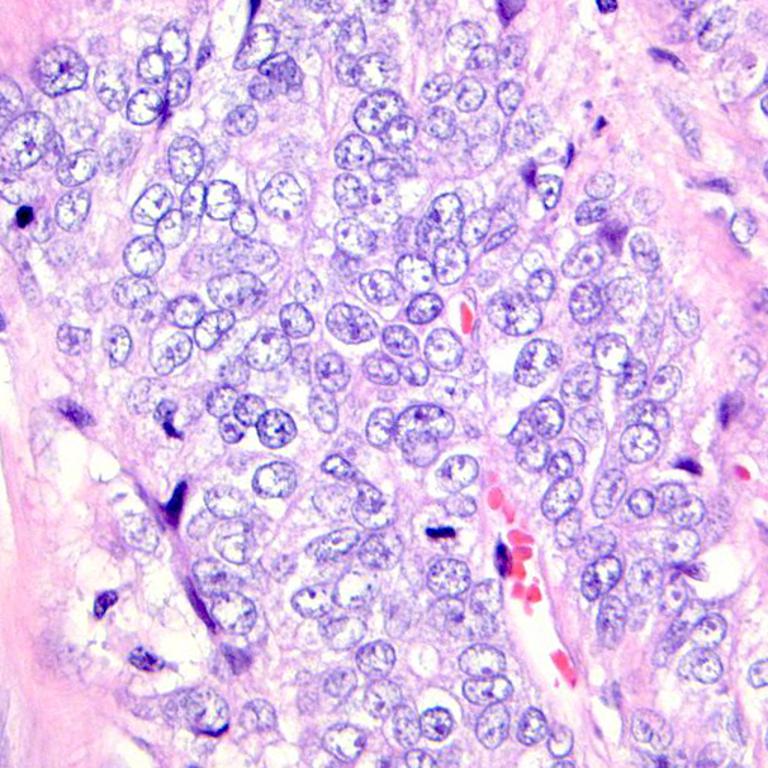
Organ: colon
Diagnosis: adenocarcinomas